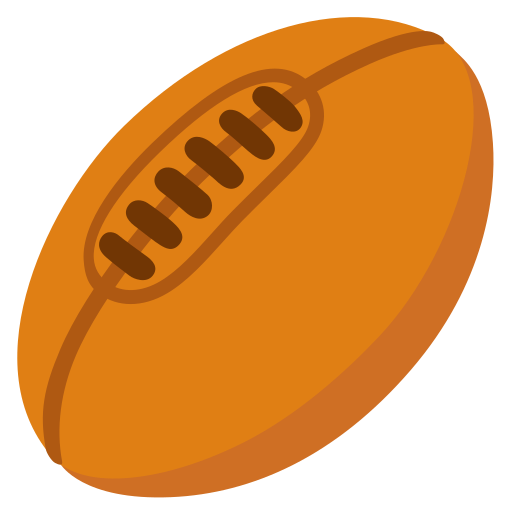
Emoji: 🏉